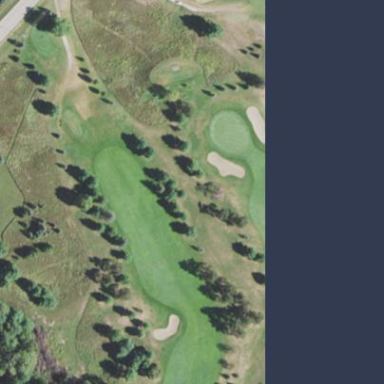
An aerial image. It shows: Grassy area designated as golf fairway.